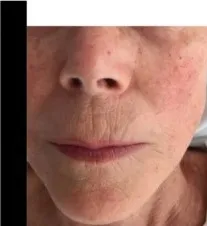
(b) Pulmonary angiography of the mother, with one large PAVM just prior to embolization.
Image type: medical_photograph (skin_photograph)